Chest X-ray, PA view. Patient: 43 years old, sex M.
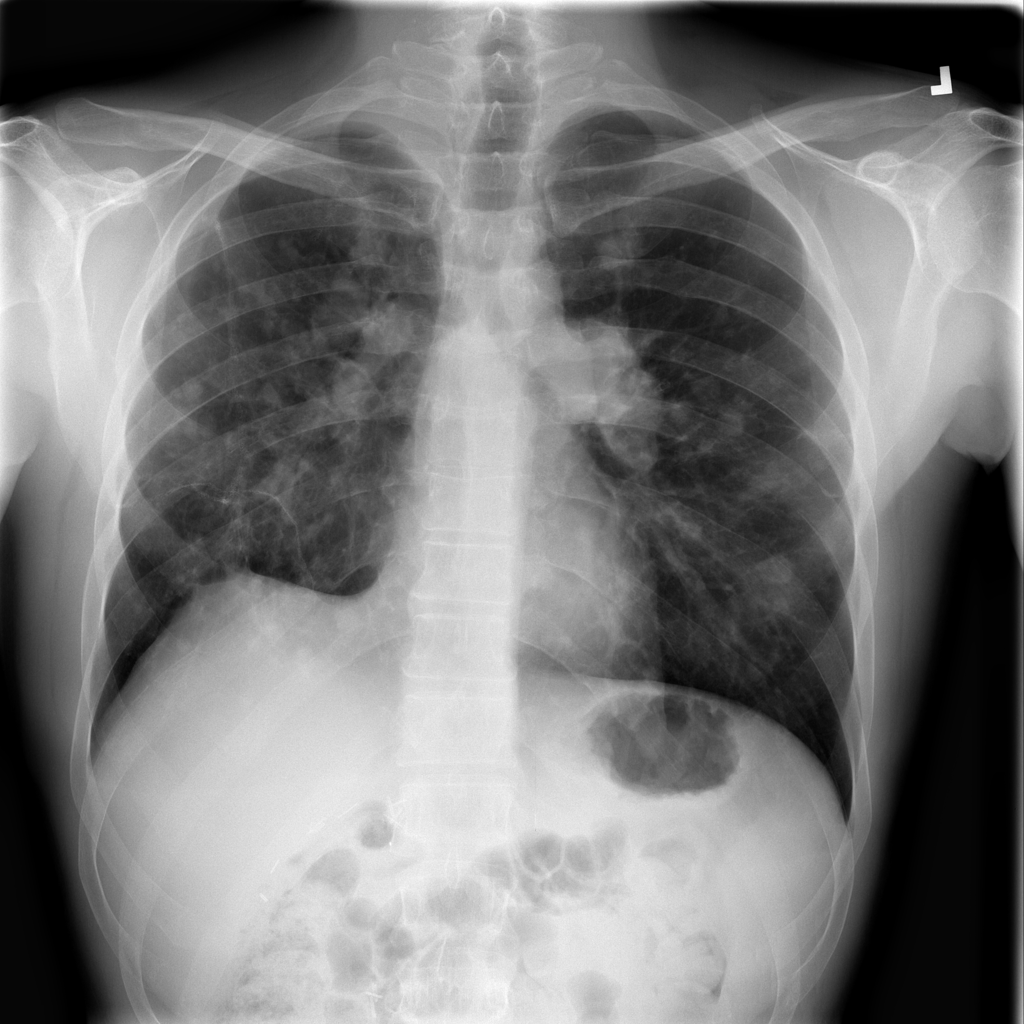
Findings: Infiltration, Mass